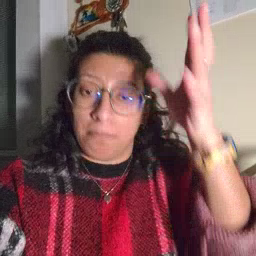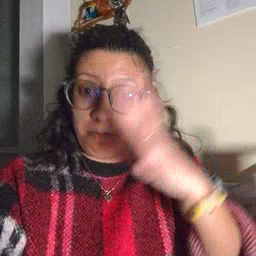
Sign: man